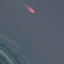
Label: SeaLake